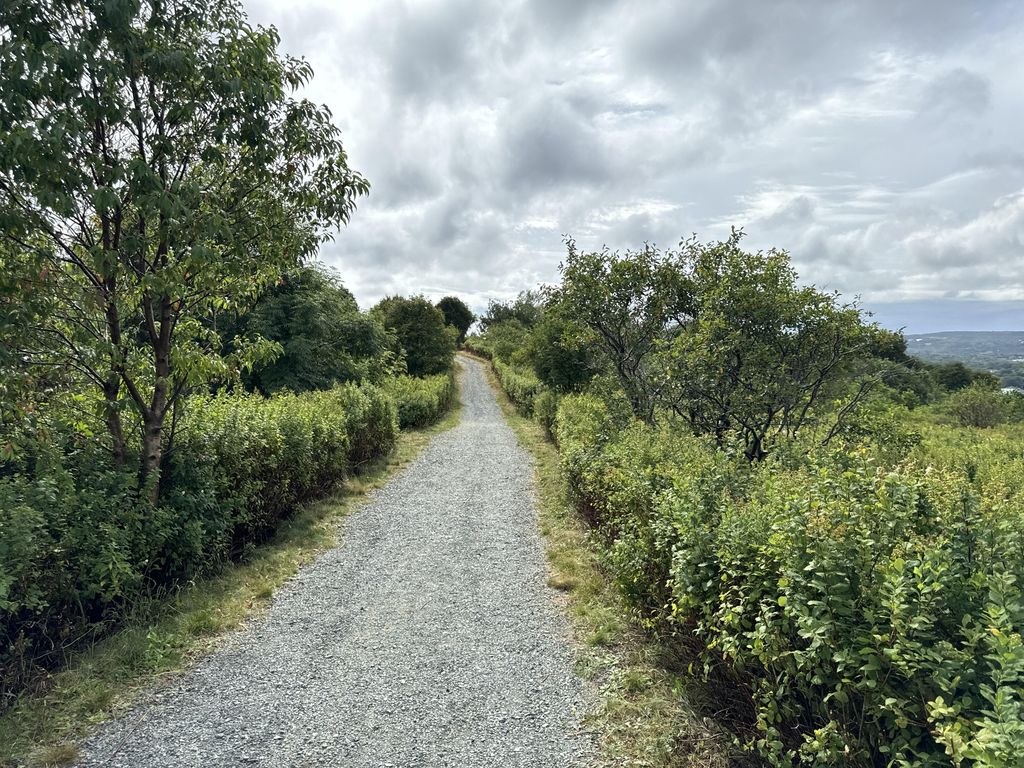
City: st_johns